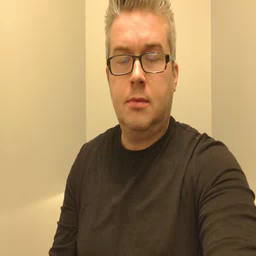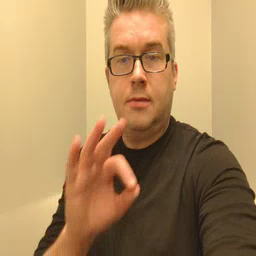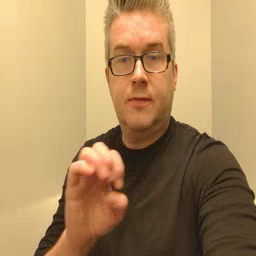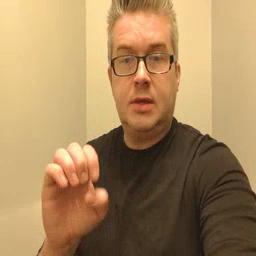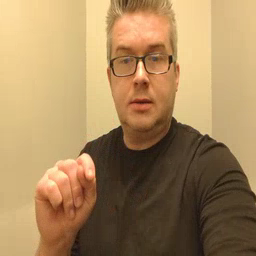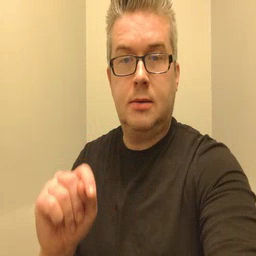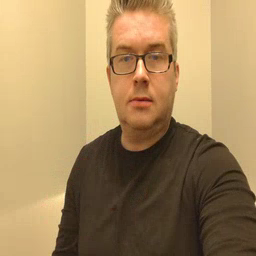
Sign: feet